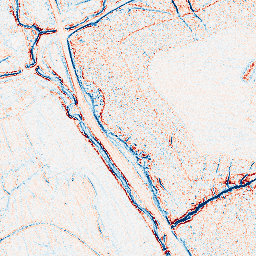
Category: edge_preserving
Decomposition family: anisotropic_diffusion
Decomposition parameters: iterations: 10
kappa: 30
gamma: 0.05
Upsampling method: bicubic_16x
Upsampling parameters: scale: 16
Upsampling scale: 16